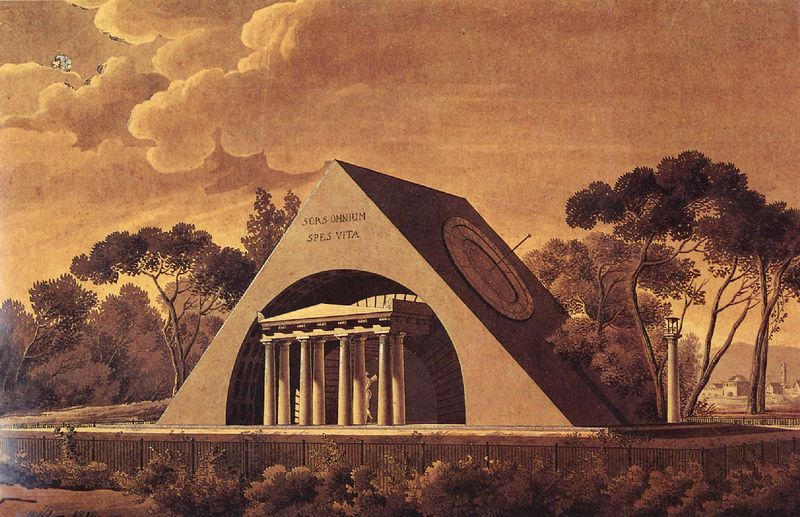
Titel: Wettbewerbsentwurf für ein Totendenkmal
Künstler: Peter Speeth
Schlagwörter: baum, himmel, schatten, weiß, wolken, bäume, dreieck, landschaft, stadt, braun, grau, lampe, laterne, schwarz, säule, säulen, zeichnung, anlage, dach, gebäude, haus, park, rot, wiese, wolke, zaun, beige, signatur, häuser, büsche, sonne, sträucher, wald, turm, skulptur, statue, schrift, bogen, ort, berge, grafik, sepia, uhr, gewölbe, schaf, scheibe, druck, radierung, stich, text, sicht, portikus, griechenland, tempel, pinie, pyramide, kupferstich, rötel, mausoleum, ägypten, hecken, sonnenuhr, geheim, vita, spes, radierug, sors, omnium, spes vita